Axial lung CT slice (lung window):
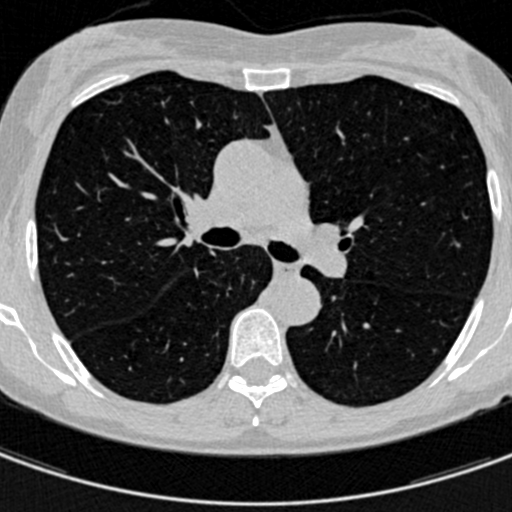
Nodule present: no